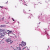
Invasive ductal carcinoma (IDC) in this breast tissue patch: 0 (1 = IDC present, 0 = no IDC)